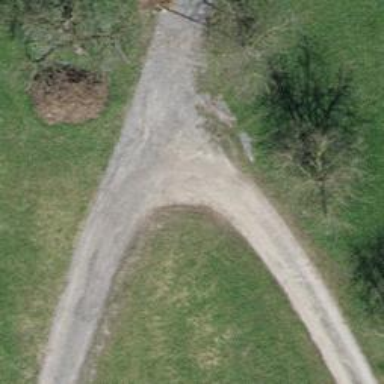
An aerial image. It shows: Track with compacted surface.